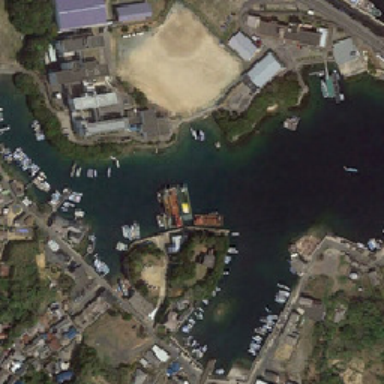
Buildings surrounded by green trees around .